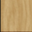
Piece: xx